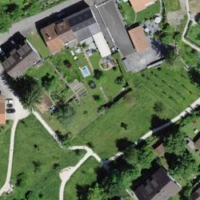
EUNIS habitat code: 25
Species observed at this site:
Acer pseudoplatanus
Filipendula ulmaria